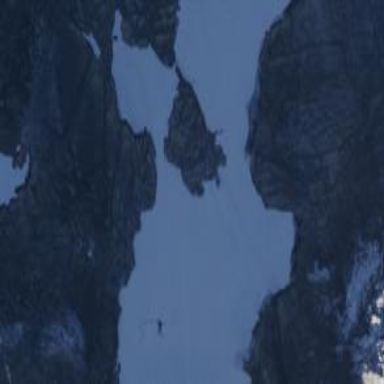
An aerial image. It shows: Stunning view of glacier.